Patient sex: M
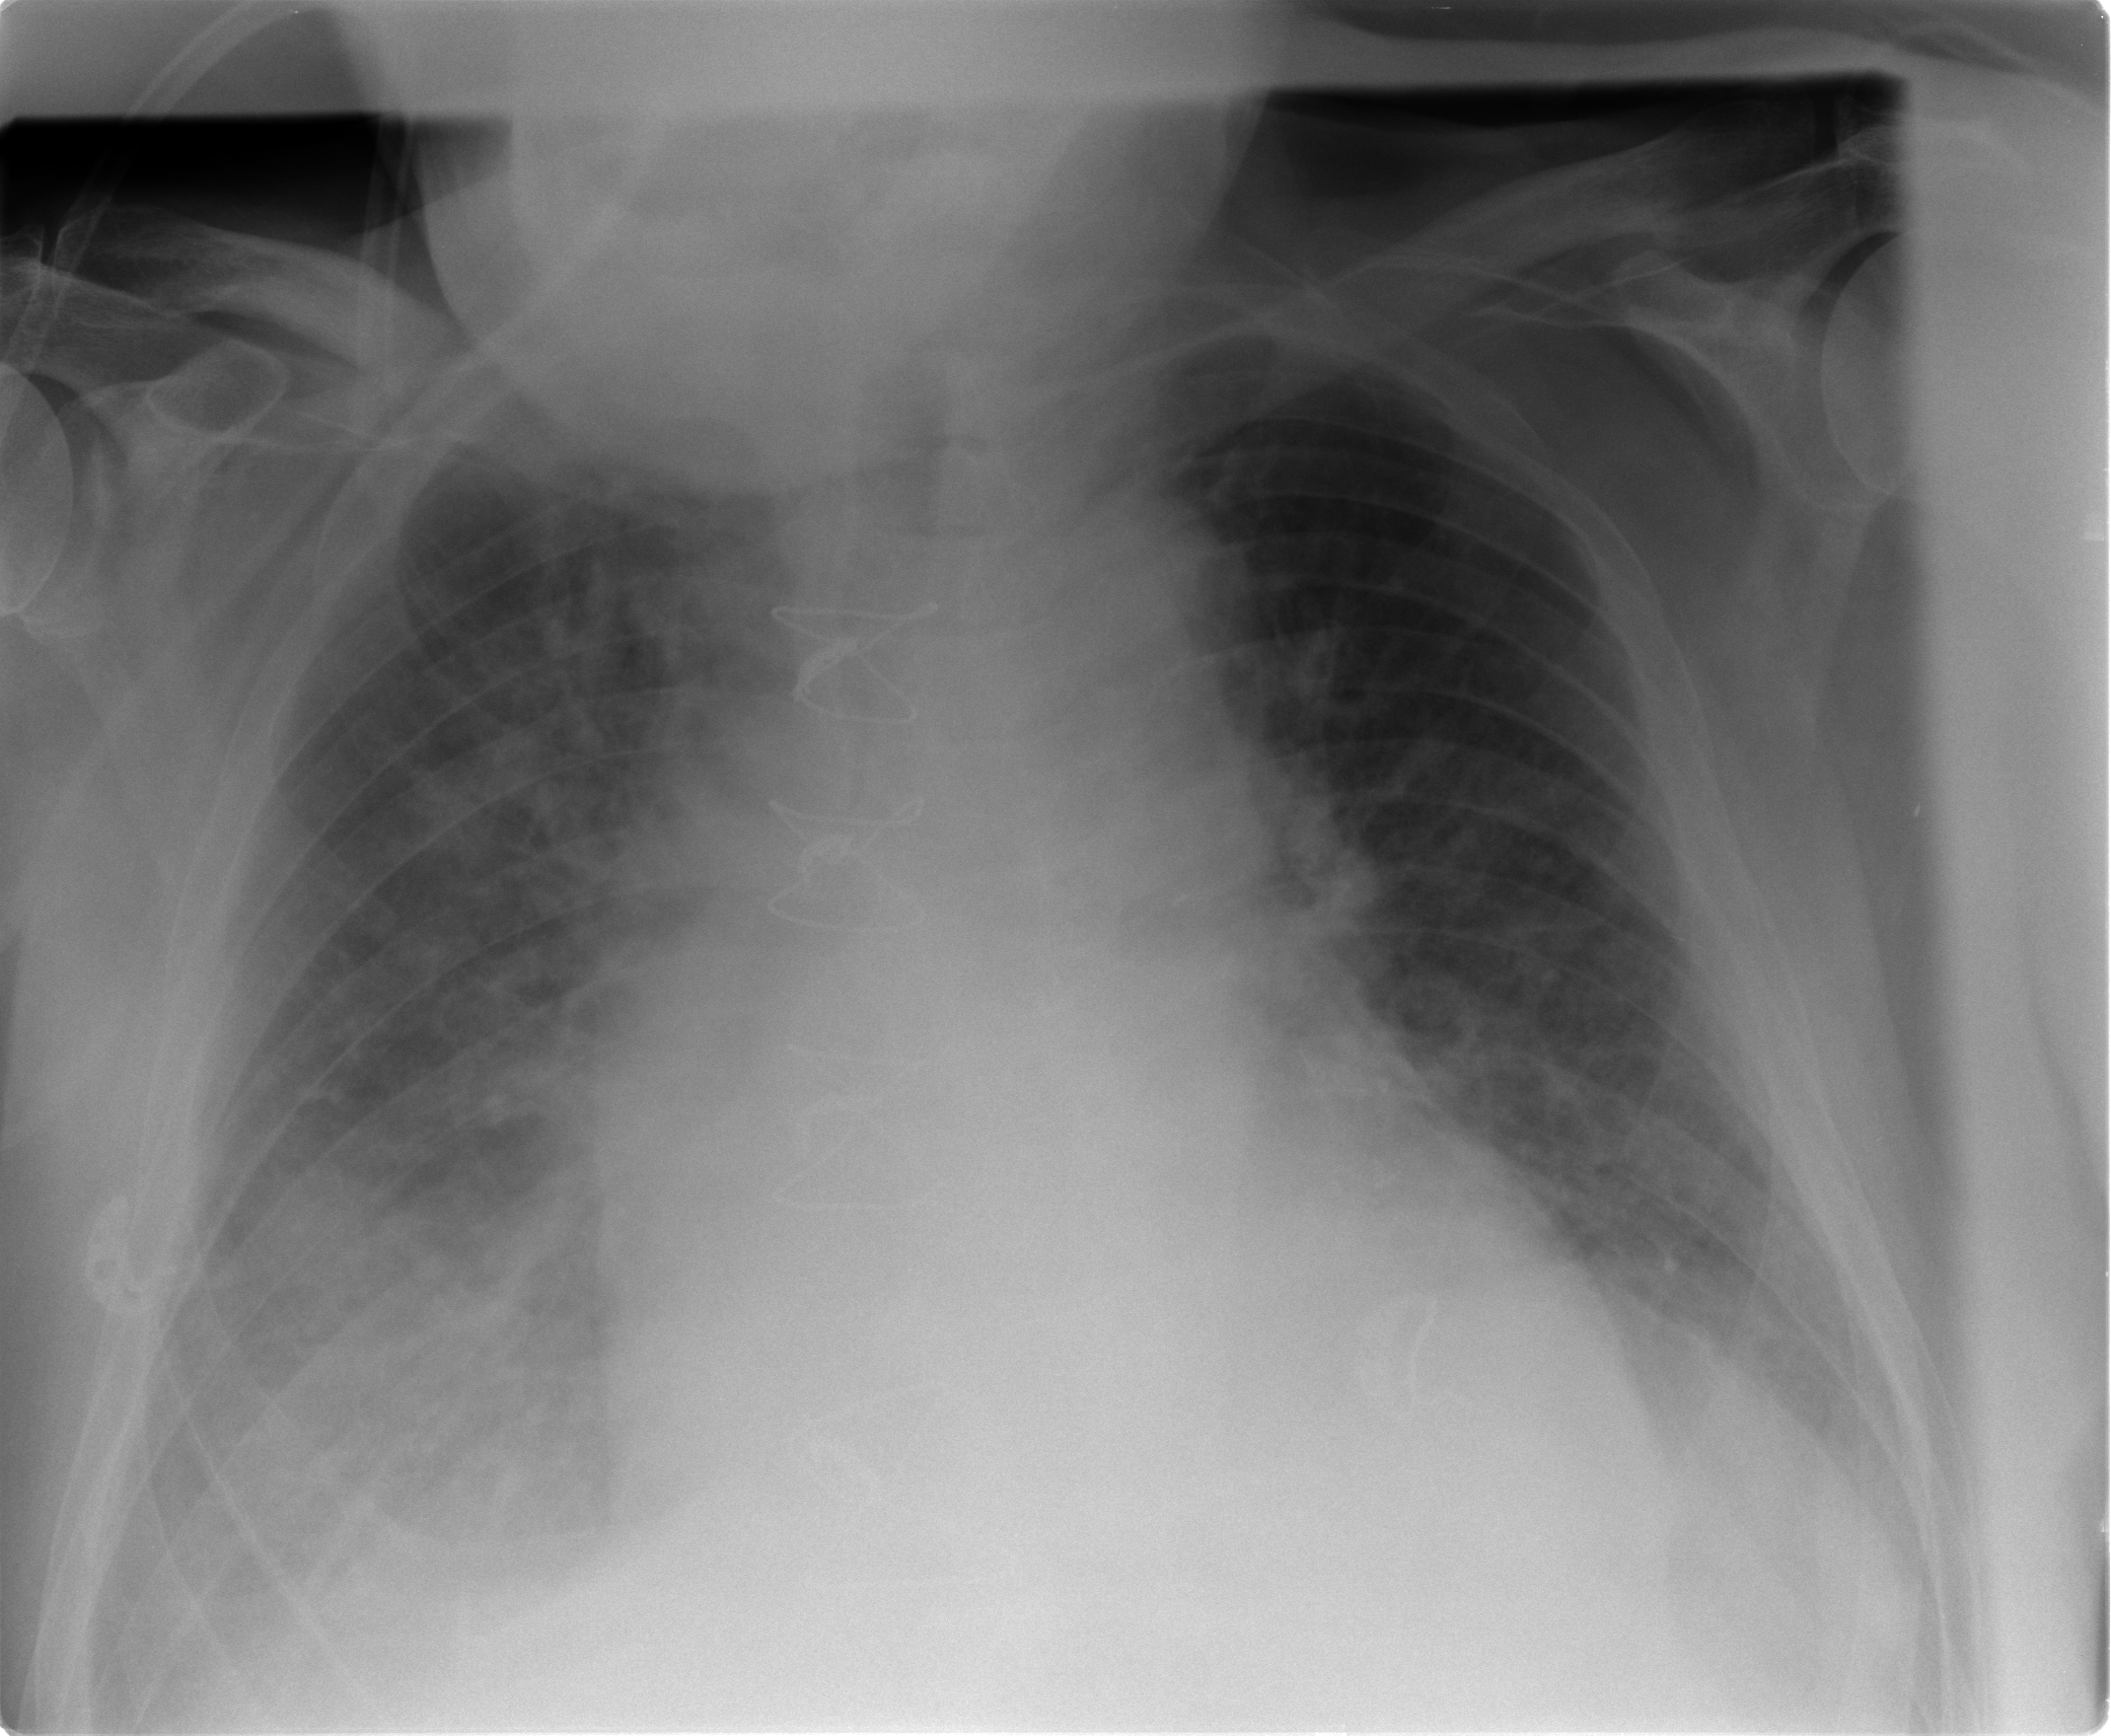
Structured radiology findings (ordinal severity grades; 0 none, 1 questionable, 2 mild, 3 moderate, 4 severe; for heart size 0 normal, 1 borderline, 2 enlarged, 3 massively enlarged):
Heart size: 2
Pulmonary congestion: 2
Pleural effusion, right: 2
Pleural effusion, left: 0
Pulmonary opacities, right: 2
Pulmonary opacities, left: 2
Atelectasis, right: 3
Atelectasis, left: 2